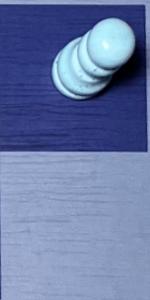
Label: Empty